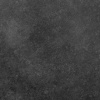
Atmospheric dust classification: dusty